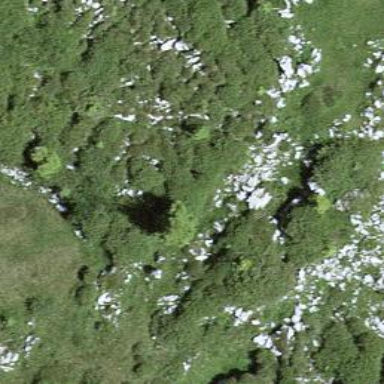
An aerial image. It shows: Needle-leaved tree in its natural environment.